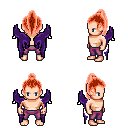
a pixel art fantasy rpg character, male body template, human, light skin, purple wings, magenta pants, red long topknot hairstyle, four views (front, back, left, right), 2x2 character sprite sheet, small pixel art, hard edges, no anti-aliasing